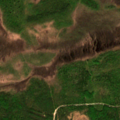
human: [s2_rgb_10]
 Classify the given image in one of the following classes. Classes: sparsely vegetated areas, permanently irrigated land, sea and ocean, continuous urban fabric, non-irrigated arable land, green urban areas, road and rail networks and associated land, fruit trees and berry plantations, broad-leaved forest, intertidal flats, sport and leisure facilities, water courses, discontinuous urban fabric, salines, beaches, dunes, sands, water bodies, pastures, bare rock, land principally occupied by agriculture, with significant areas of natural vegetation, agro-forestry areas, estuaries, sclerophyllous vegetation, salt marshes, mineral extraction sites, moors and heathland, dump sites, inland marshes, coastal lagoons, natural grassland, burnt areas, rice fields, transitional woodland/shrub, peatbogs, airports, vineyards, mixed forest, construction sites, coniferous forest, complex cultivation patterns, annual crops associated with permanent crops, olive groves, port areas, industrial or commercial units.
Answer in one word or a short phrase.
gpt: mixed forest, transitional woodland/shrub, peatbogs